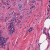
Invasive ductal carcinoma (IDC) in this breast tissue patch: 1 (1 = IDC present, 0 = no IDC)